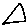
Label: triangle